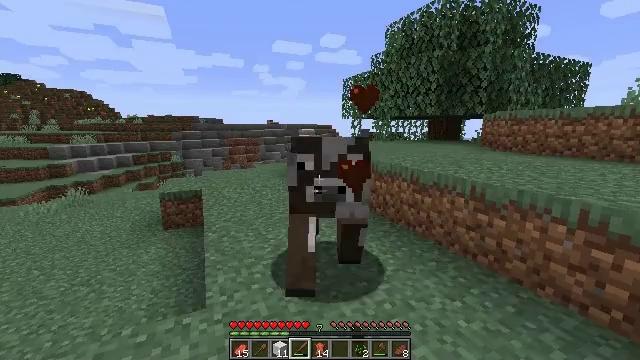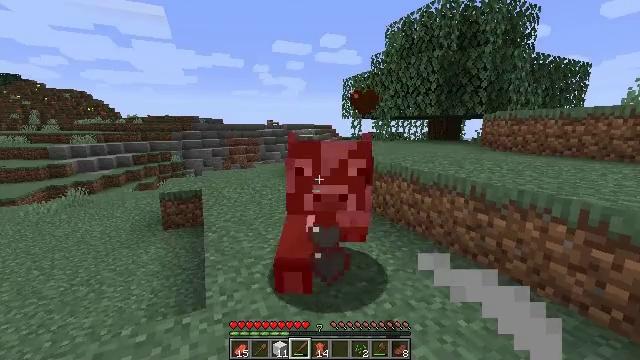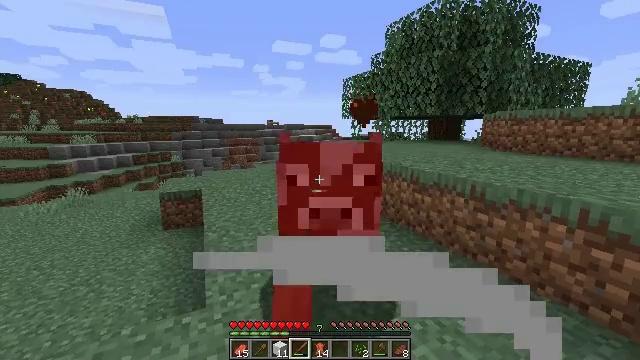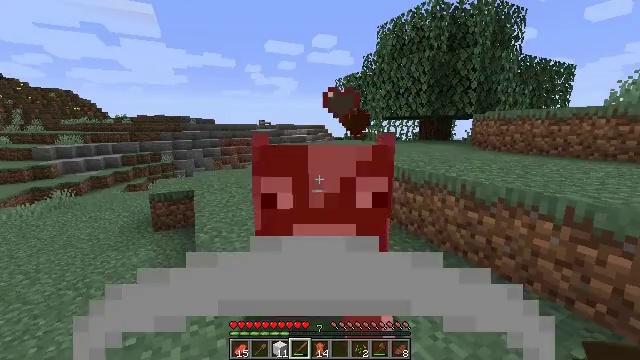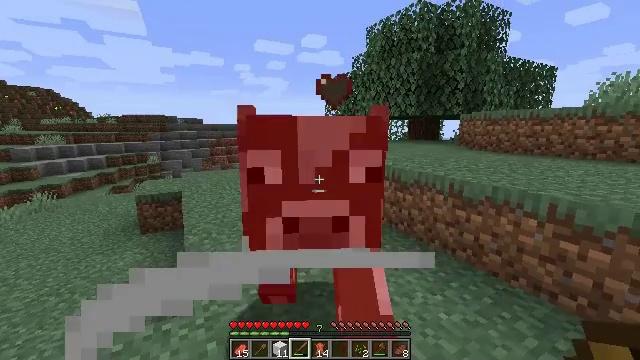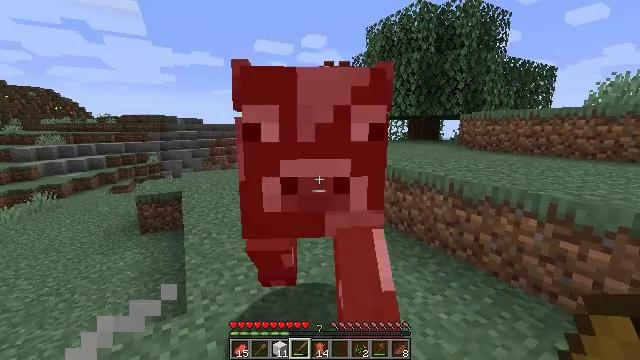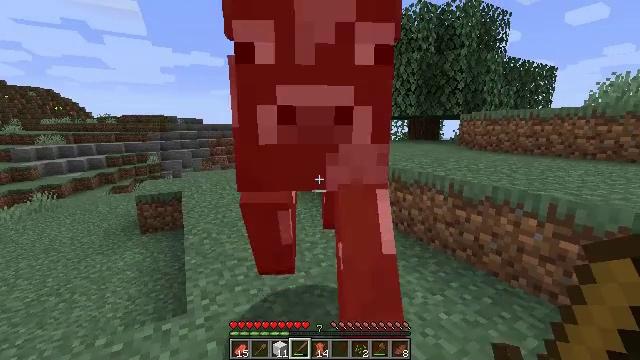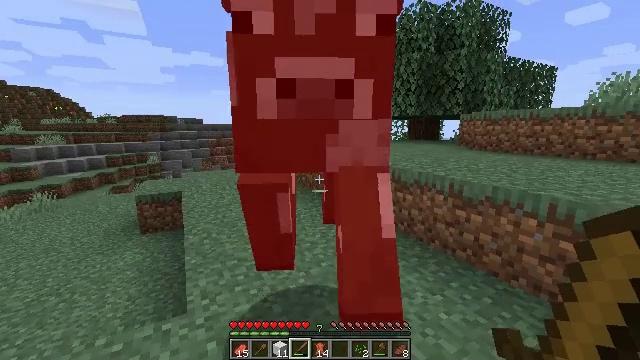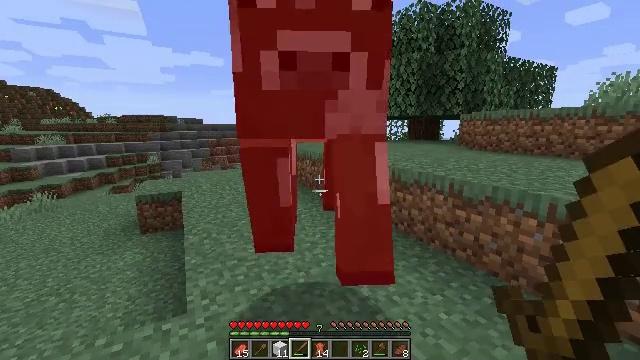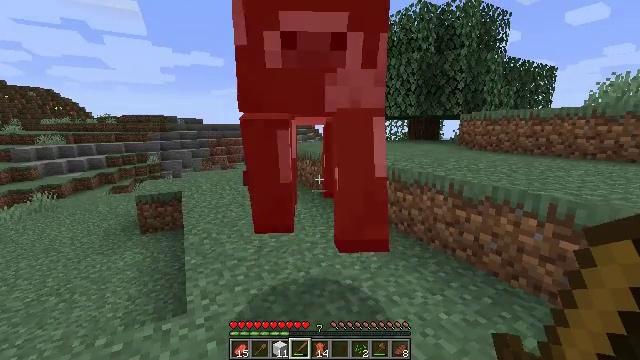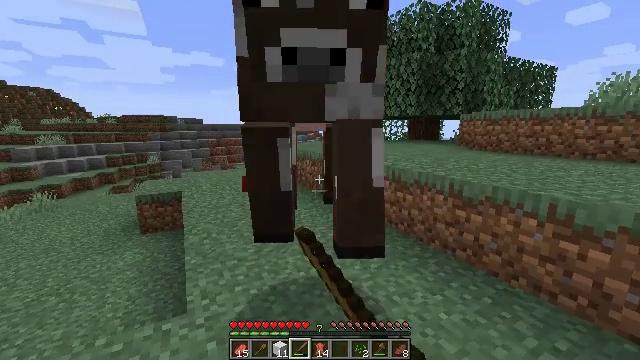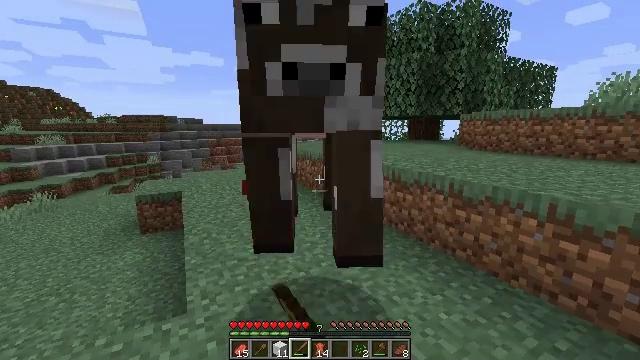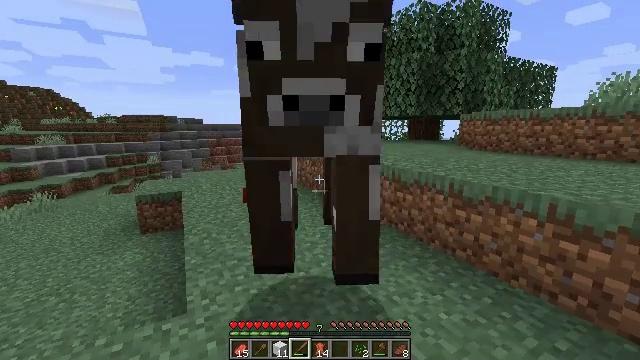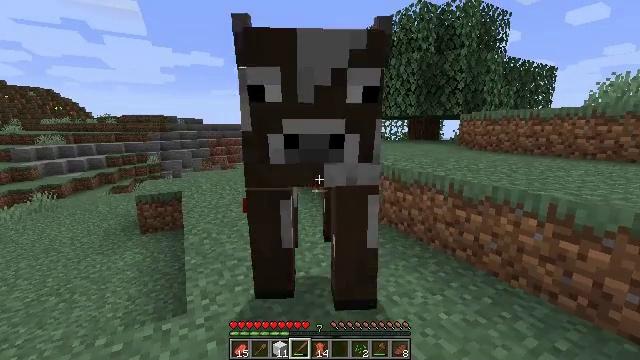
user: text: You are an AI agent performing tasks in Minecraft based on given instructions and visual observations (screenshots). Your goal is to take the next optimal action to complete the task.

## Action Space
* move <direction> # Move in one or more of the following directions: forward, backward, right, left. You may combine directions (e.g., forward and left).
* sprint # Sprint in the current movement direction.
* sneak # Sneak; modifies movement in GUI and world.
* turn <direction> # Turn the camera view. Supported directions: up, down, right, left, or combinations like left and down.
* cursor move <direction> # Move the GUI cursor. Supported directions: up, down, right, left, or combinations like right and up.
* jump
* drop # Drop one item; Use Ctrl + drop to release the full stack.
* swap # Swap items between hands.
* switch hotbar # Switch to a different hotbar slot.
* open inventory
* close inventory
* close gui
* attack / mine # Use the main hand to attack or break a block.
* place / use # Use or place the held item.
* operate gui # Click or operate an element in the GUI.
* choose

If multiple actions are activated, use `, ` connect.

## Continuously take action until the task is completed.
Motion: motion action
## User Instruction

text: Hunt animals.
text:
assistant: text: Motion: no_op
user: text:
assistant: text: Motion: no_op
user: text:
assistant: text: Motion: turn right
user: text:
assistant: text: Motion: turn right
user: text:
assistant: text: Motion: no_op
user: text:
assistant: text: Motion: no_op
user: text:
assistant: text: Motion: no_op
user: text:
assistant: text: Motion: no_op
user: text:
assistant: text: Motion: attack / mine
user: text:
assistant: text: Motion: attack / mine
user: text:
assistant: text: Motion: attack / mine
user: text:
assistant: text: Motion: attack / mine
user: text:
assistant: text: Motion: attack / mine
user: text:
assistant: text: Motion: no_op